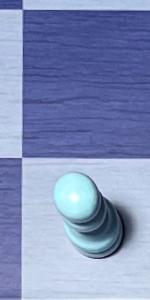
Label: Pawn_White